Question: How to style the disabled radio button to exactly looks like enabled one. But still it should be uneditable.
I tried using readonly attribute but it is not working.
I don't want to go for any custom radio buttons. Want to do it with css/javascript/jQuery
Check the image below : disabled radio button is shown with red underline and enabled with blue

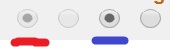
Answer: As I commented, you can do it using a fake div. You need a parent element to set relative position, then, with a little javascript you can do it fast to all input elements that you want:
'''
// CSS
* { margin: 0; padding: 0; }
.disabled[disabled] {
color: red;
}
p { position: relative; }
.input_fakediv {
position: absolute;
width: 15px;
height: 15px;
top: 0;
left: 0;
}
// HTML
<p>
<input type="radio" name="group1" value="Milk" id="milk" class="disabled" /> <label for="milk">Milk</label>
</p>
<p>
<input type="radio" name="group1" value="Milk" id="milk" class="disabled" /> <label for="milk">Milk</label>
</p>
// JS
var $fakediv = $('<div class="input_fakediv"></div>');
$fakediv.insertAfter($('input[type="radio"]'));
'''
Check it: <URL>